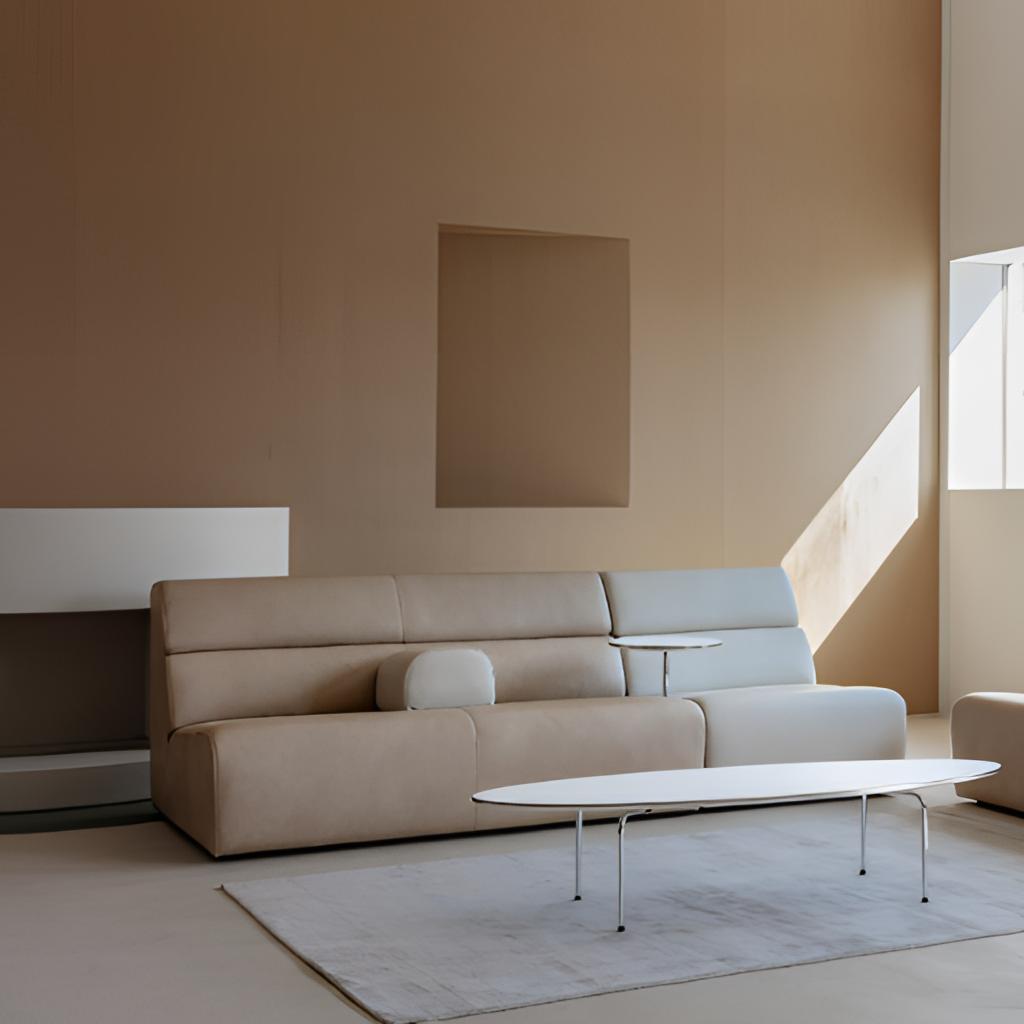
living room, beige leather sofa, beige paint wallpaper, with solid pattern, beige carpet flooring, with plain pattern, modern